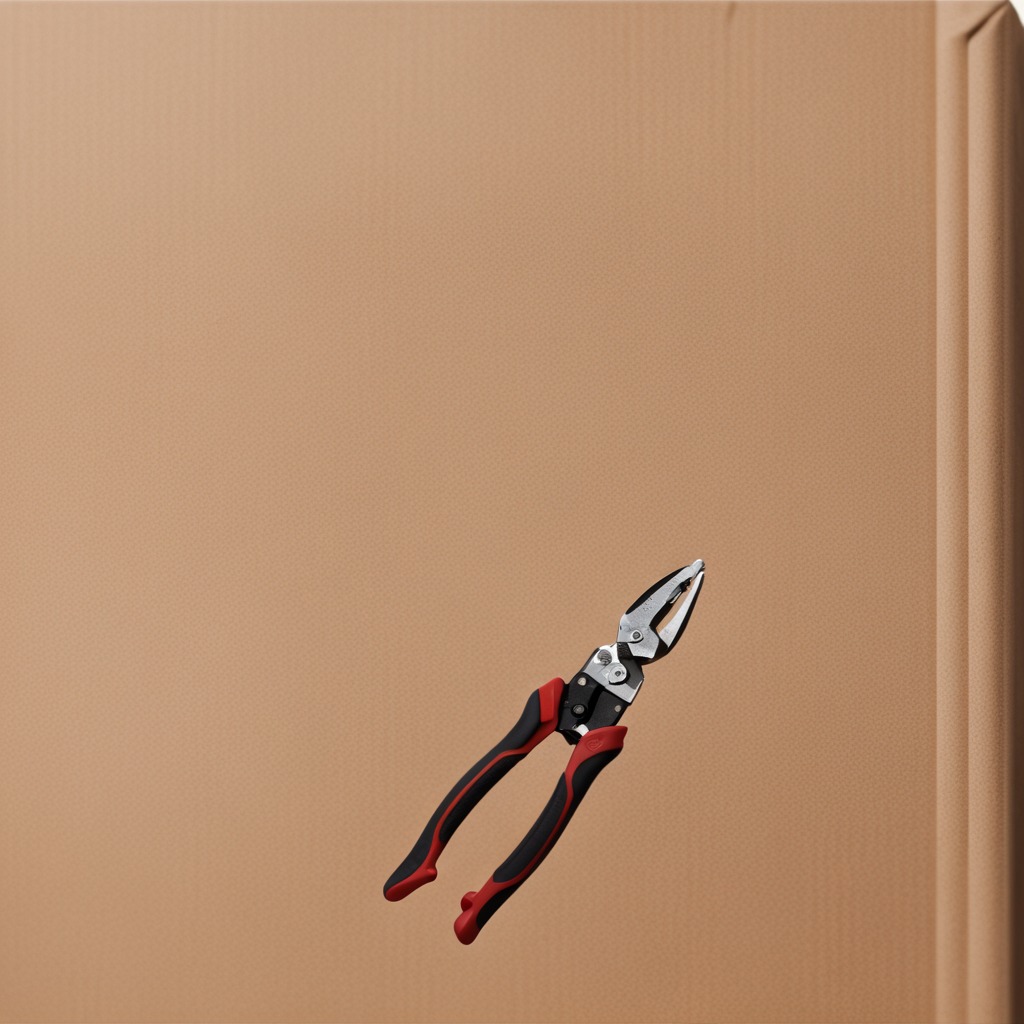
A plier is lying on the cardboard box surface.